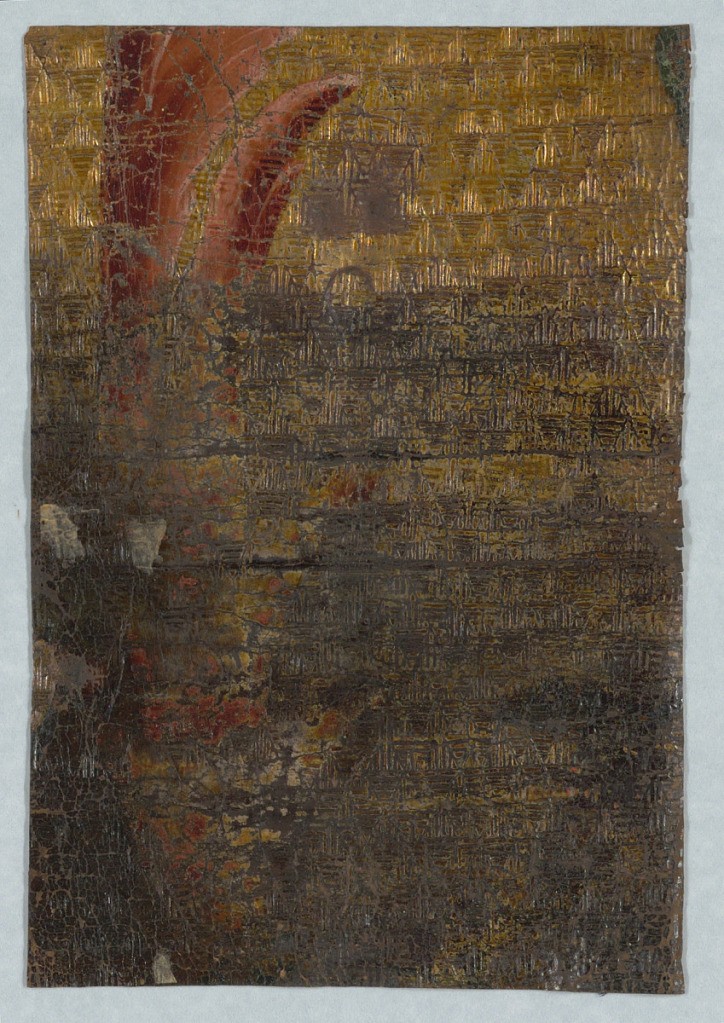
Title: Sidewall
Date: ca. 1700
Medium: Leather, stamped, silvered, painted
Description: All that remains of design is some red scrolling foliage on an embossed background.